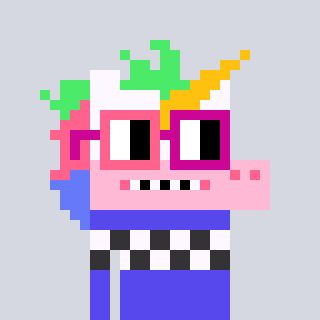
a pixel art character with square pink and red glasses, a unicorn-shaped head and a computerblue-colored body on a cool background